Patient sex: F
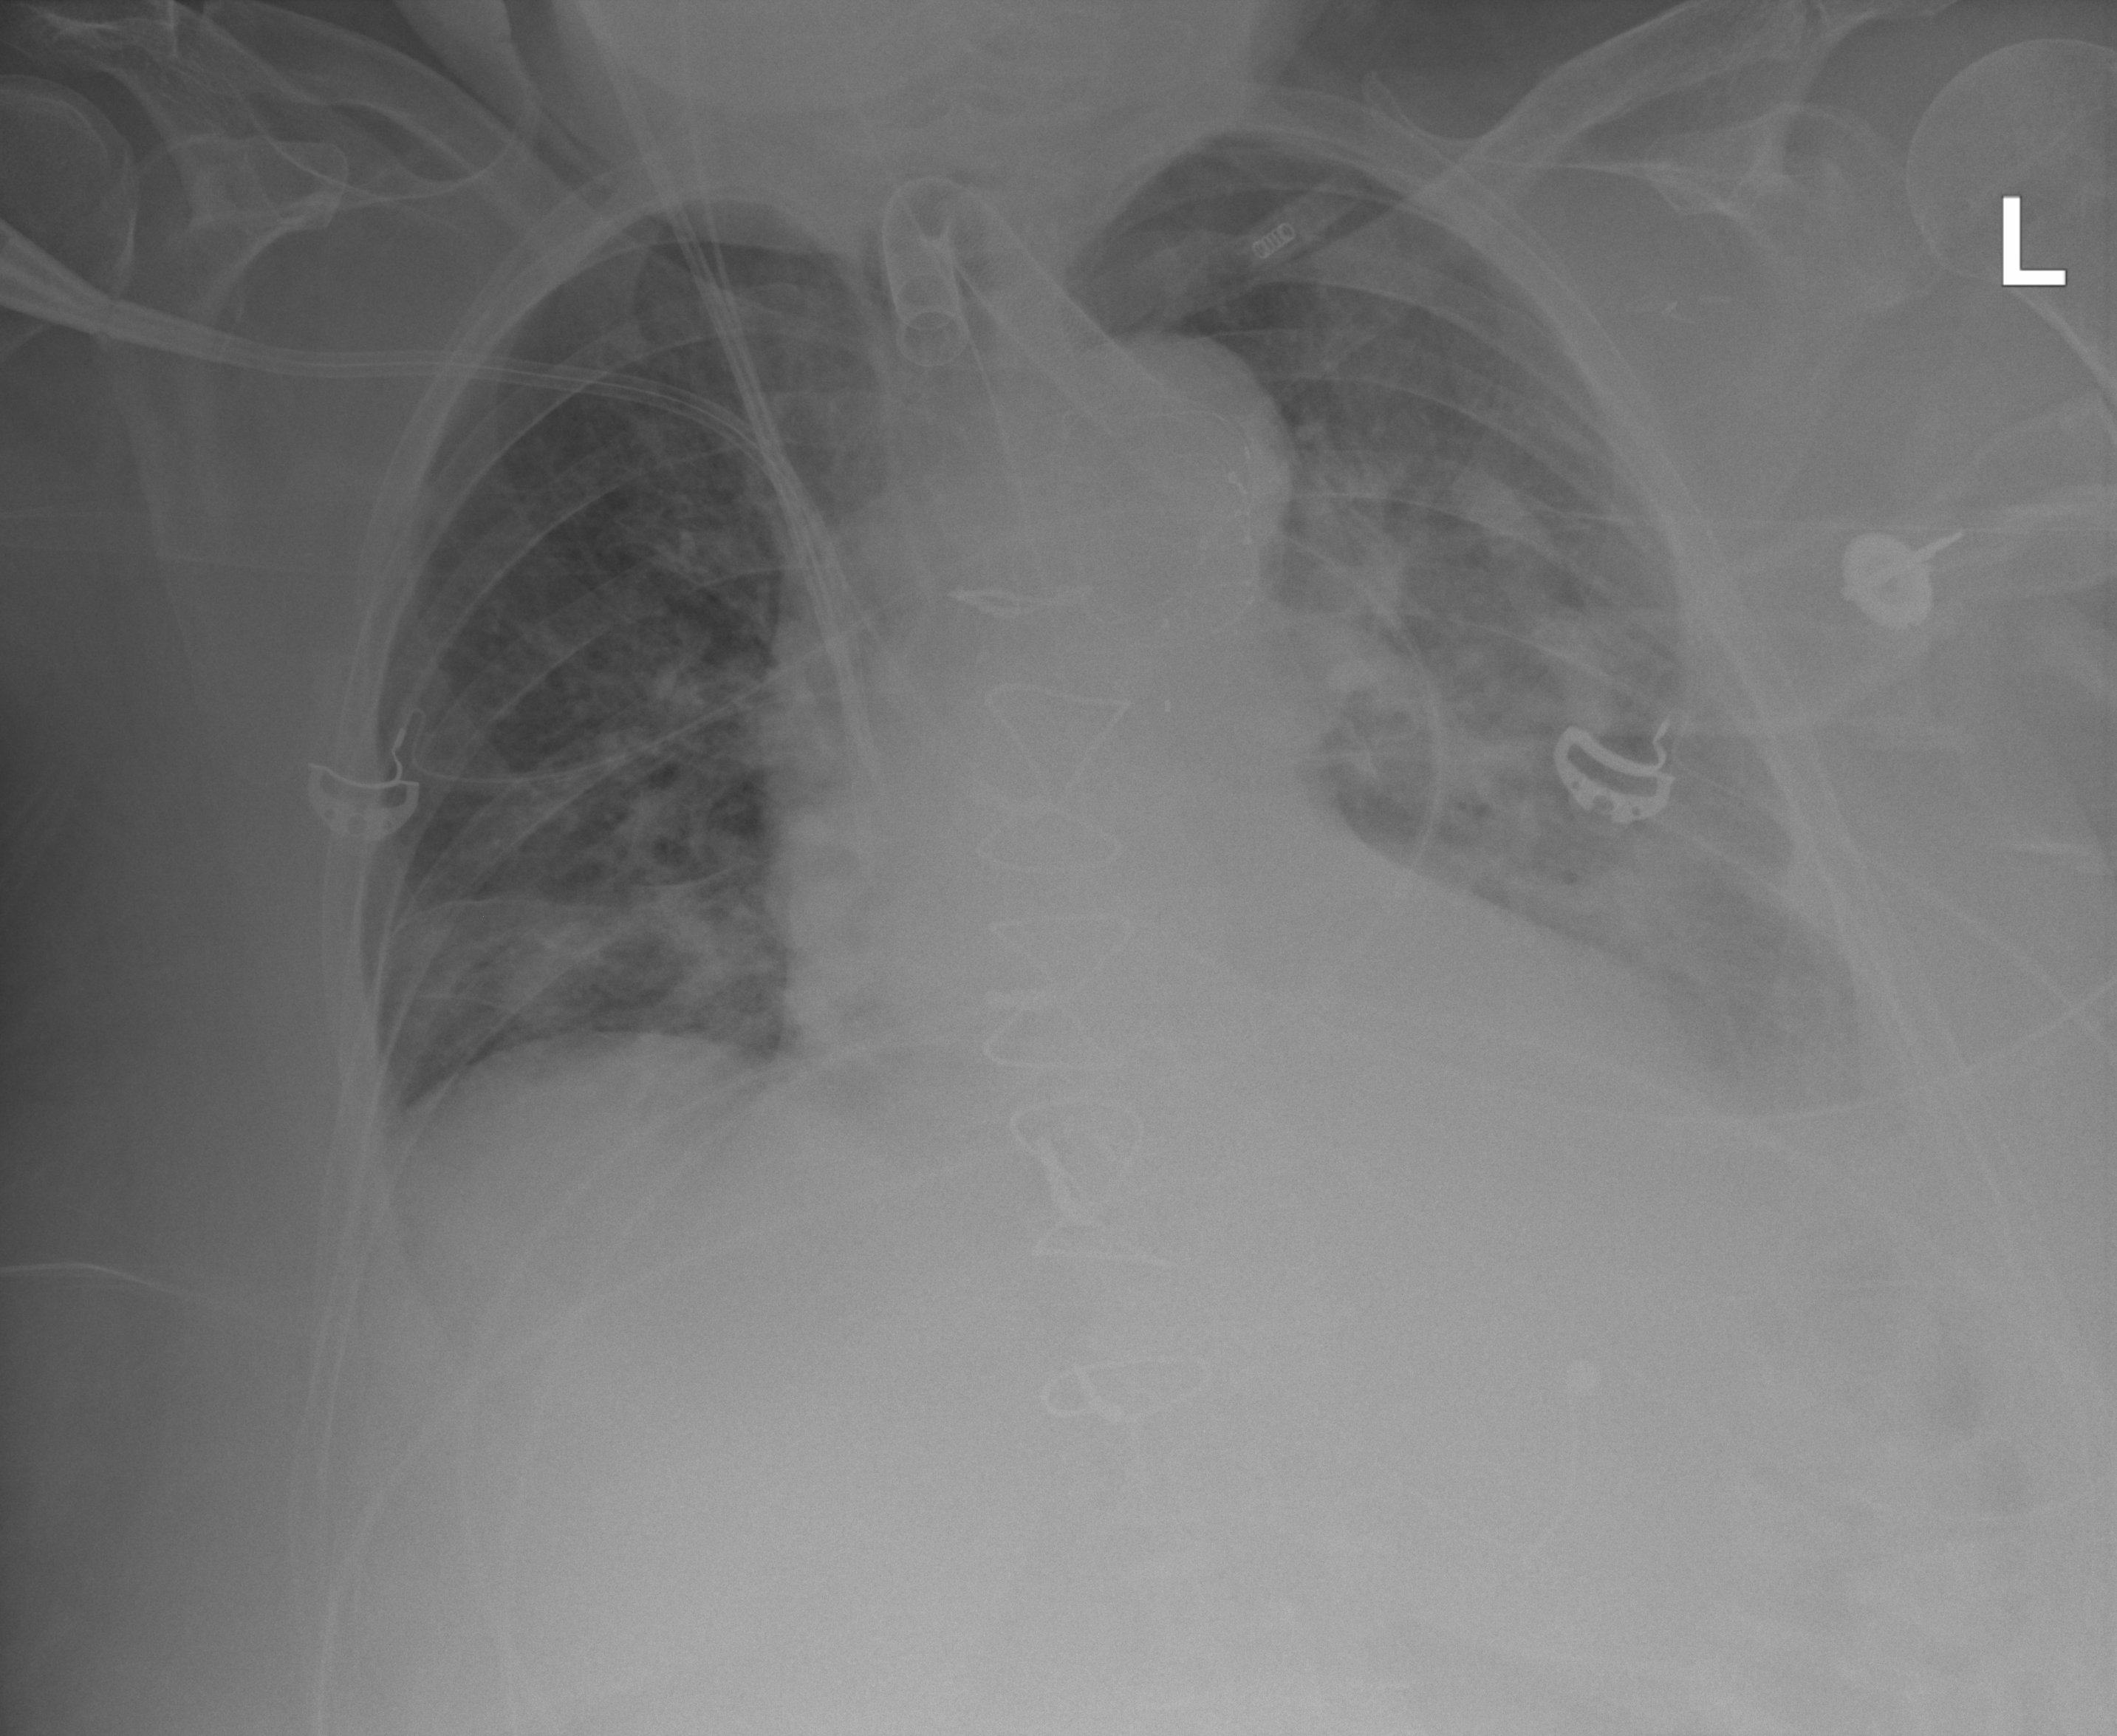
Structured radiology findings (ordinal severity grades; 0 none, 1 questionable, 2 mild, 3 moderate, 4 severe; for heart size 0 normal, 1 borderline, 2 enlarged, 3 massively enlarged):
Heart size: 2
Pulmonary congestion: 2
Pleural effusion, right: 2
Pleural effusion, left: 2
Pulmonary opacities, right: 2
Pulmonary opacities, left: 2
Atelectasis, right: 2
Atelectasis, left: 2